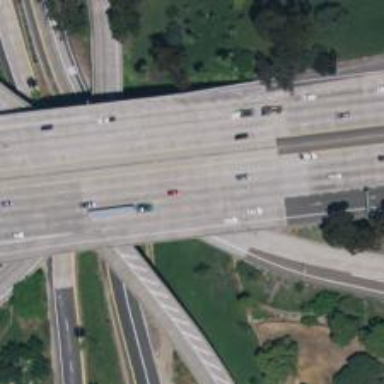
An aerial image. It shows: Motorway bridge.